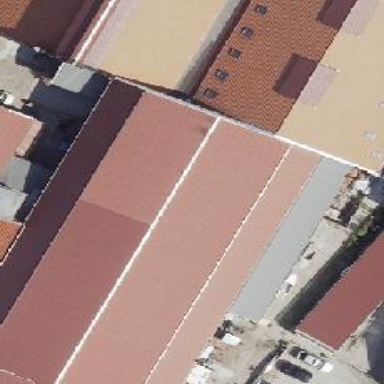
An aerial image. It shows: Commercial building.